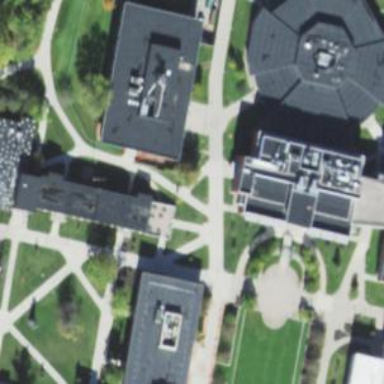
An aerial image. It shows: View of university building.